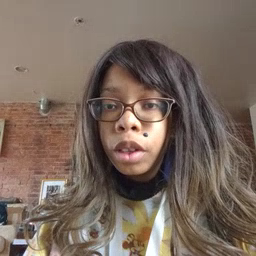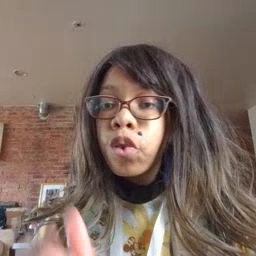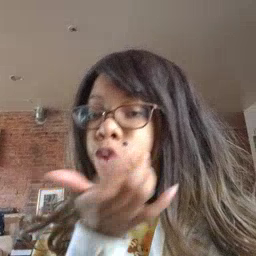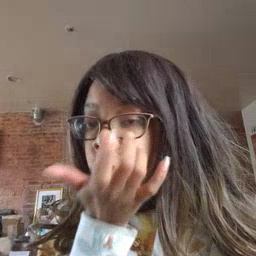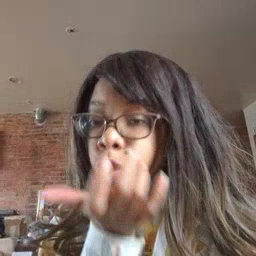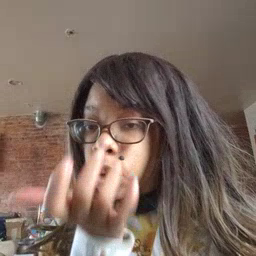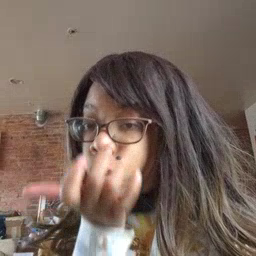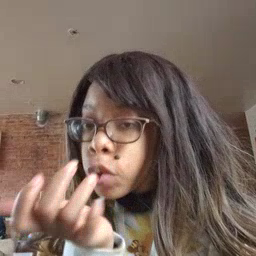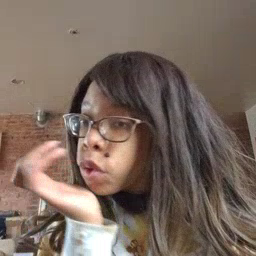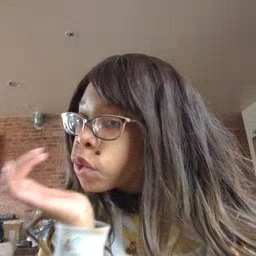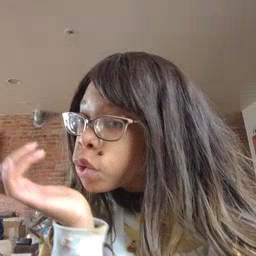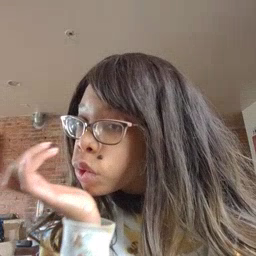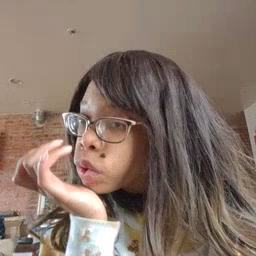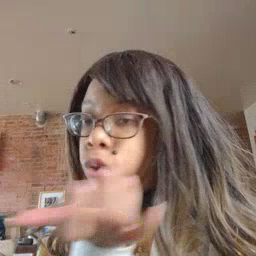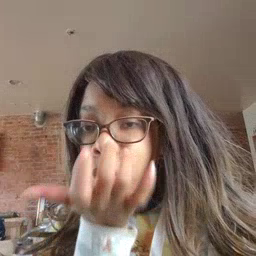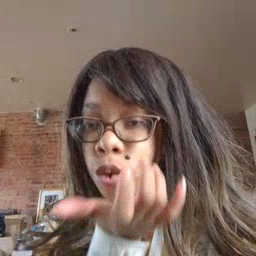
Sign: grass